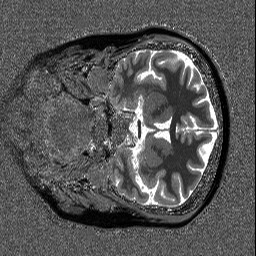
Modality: T1map
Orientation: coronal
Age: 68
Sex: female
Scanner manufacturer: siemens
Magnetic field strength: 3 T
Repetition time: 5 s
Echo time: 0.00298 s